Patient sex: M
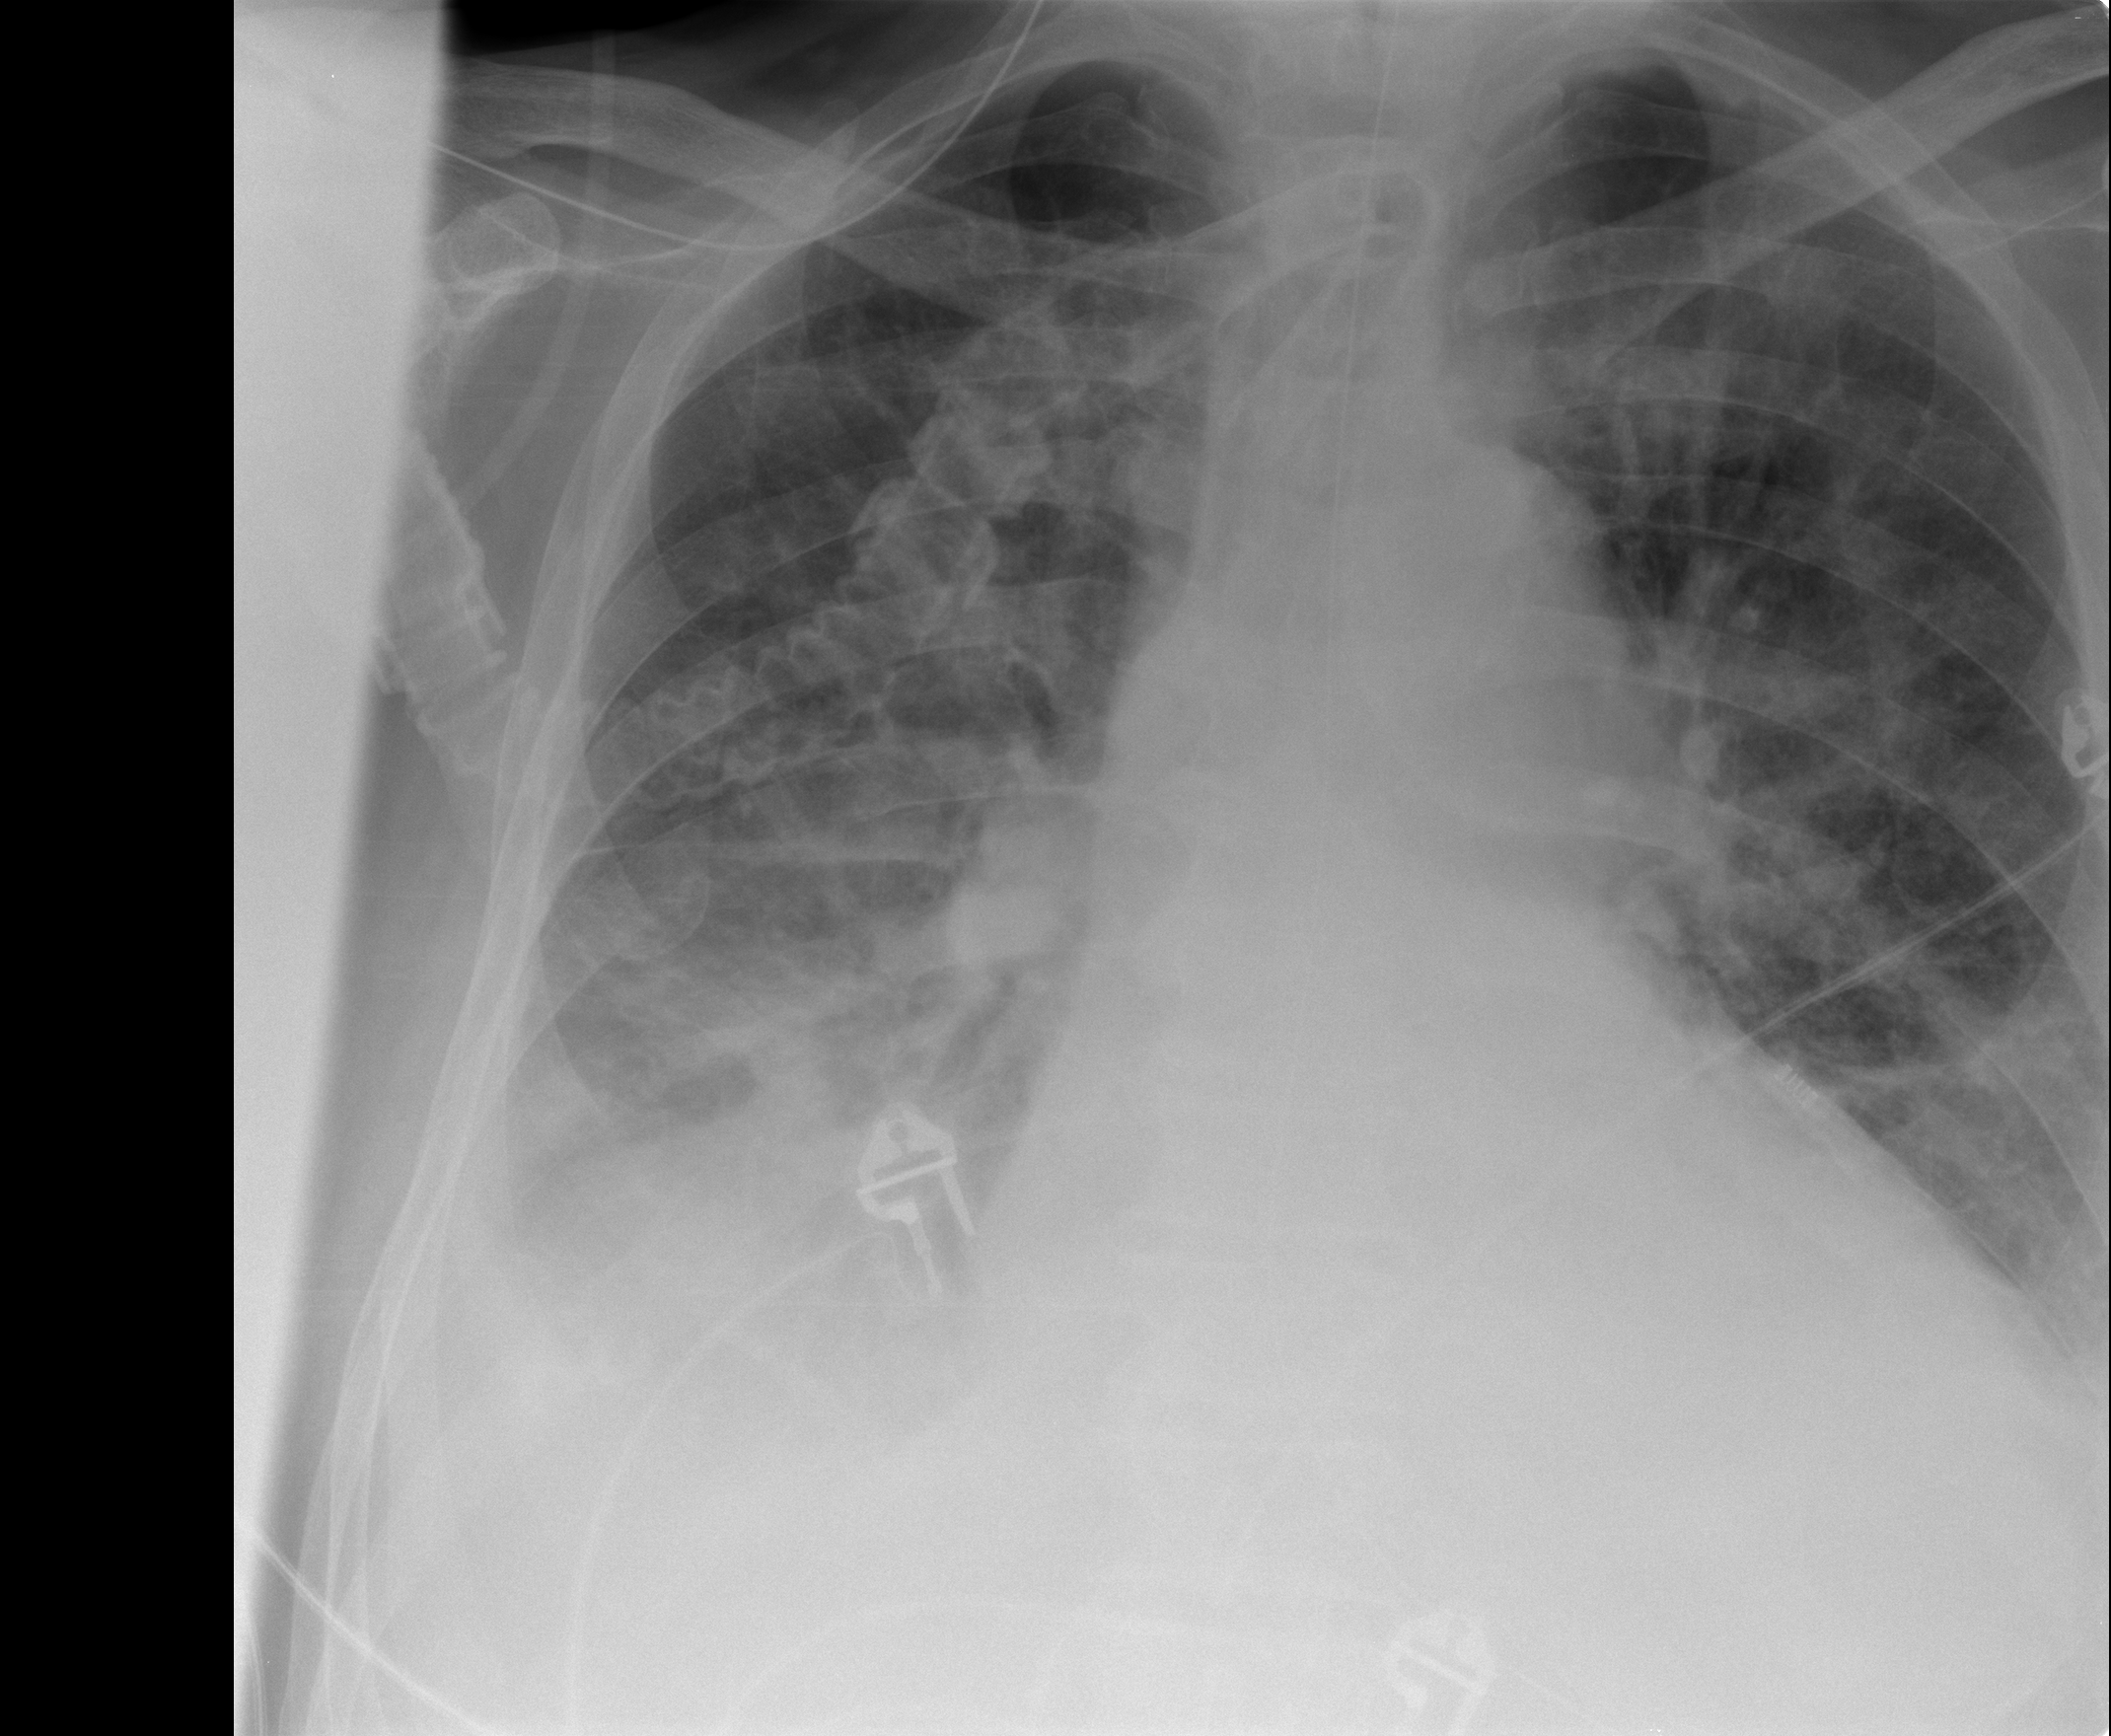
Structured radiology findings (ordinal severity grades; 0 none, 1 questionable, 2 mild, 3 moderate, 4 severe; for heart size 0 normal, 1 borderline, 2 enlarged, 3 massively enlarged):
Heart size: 2
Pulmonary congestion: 2
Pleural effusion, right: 3
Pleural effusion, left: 2
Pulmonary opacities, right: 2
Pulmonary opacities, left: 2
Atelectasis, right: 2
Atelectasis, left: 2